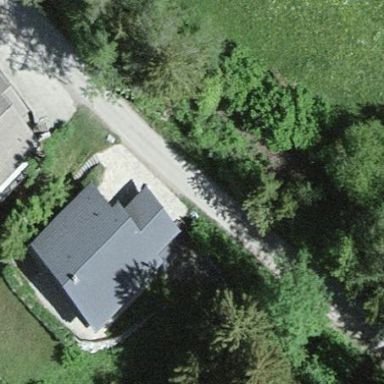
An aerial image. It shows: Simple house.